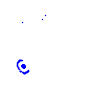
Particle: electron